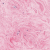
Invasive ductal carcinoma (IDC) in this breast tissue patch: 0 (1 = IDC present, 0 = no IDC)